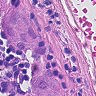
Metastatic tissue present: yes